Chest X-ray. View position: AP
Patient age: 15
Patient sex: M
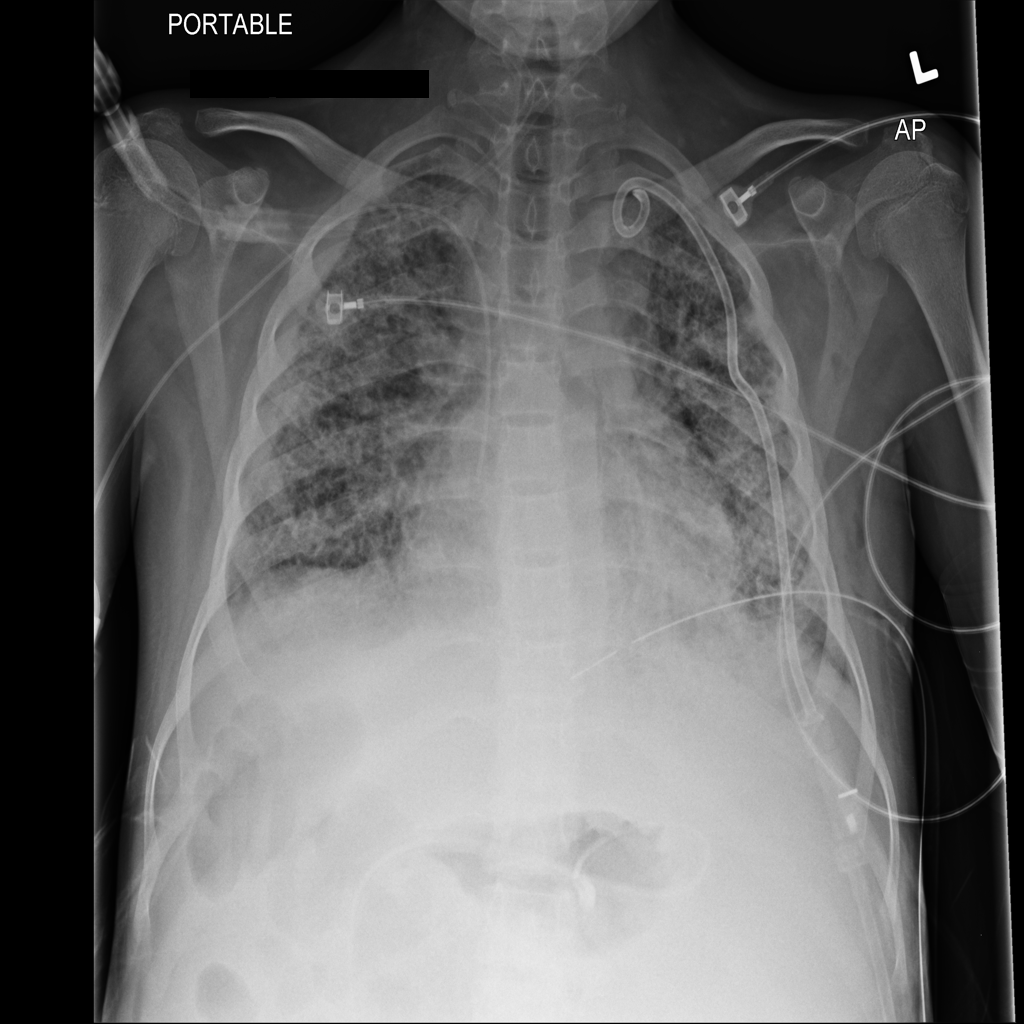
Finding: Pneumothorax